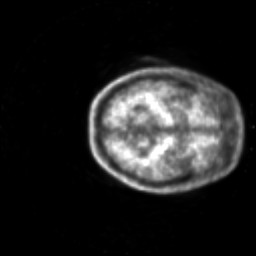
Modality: PET
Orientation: axial
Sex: male
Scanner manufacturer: siemens